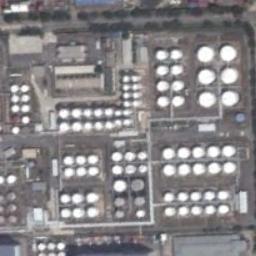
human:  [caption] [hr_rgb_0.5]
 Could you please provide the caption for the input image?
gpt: There are many different sized storage tanks and many buildings in the factory .

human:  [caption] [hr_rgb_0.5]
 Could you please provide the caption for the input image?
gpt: There are many storage tanks of different sizes .

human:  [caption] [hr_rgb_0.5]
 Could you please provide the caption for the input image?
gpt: There are two rows of storage tanks on each open lot .

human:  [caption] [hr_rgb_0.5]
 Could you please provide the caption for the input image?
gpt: There are many storage tanks on the bare land .

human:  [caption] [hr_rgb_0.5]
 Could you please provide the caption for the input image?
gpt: There are many white storage tanks arranged neatly .